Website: apple
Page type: payment
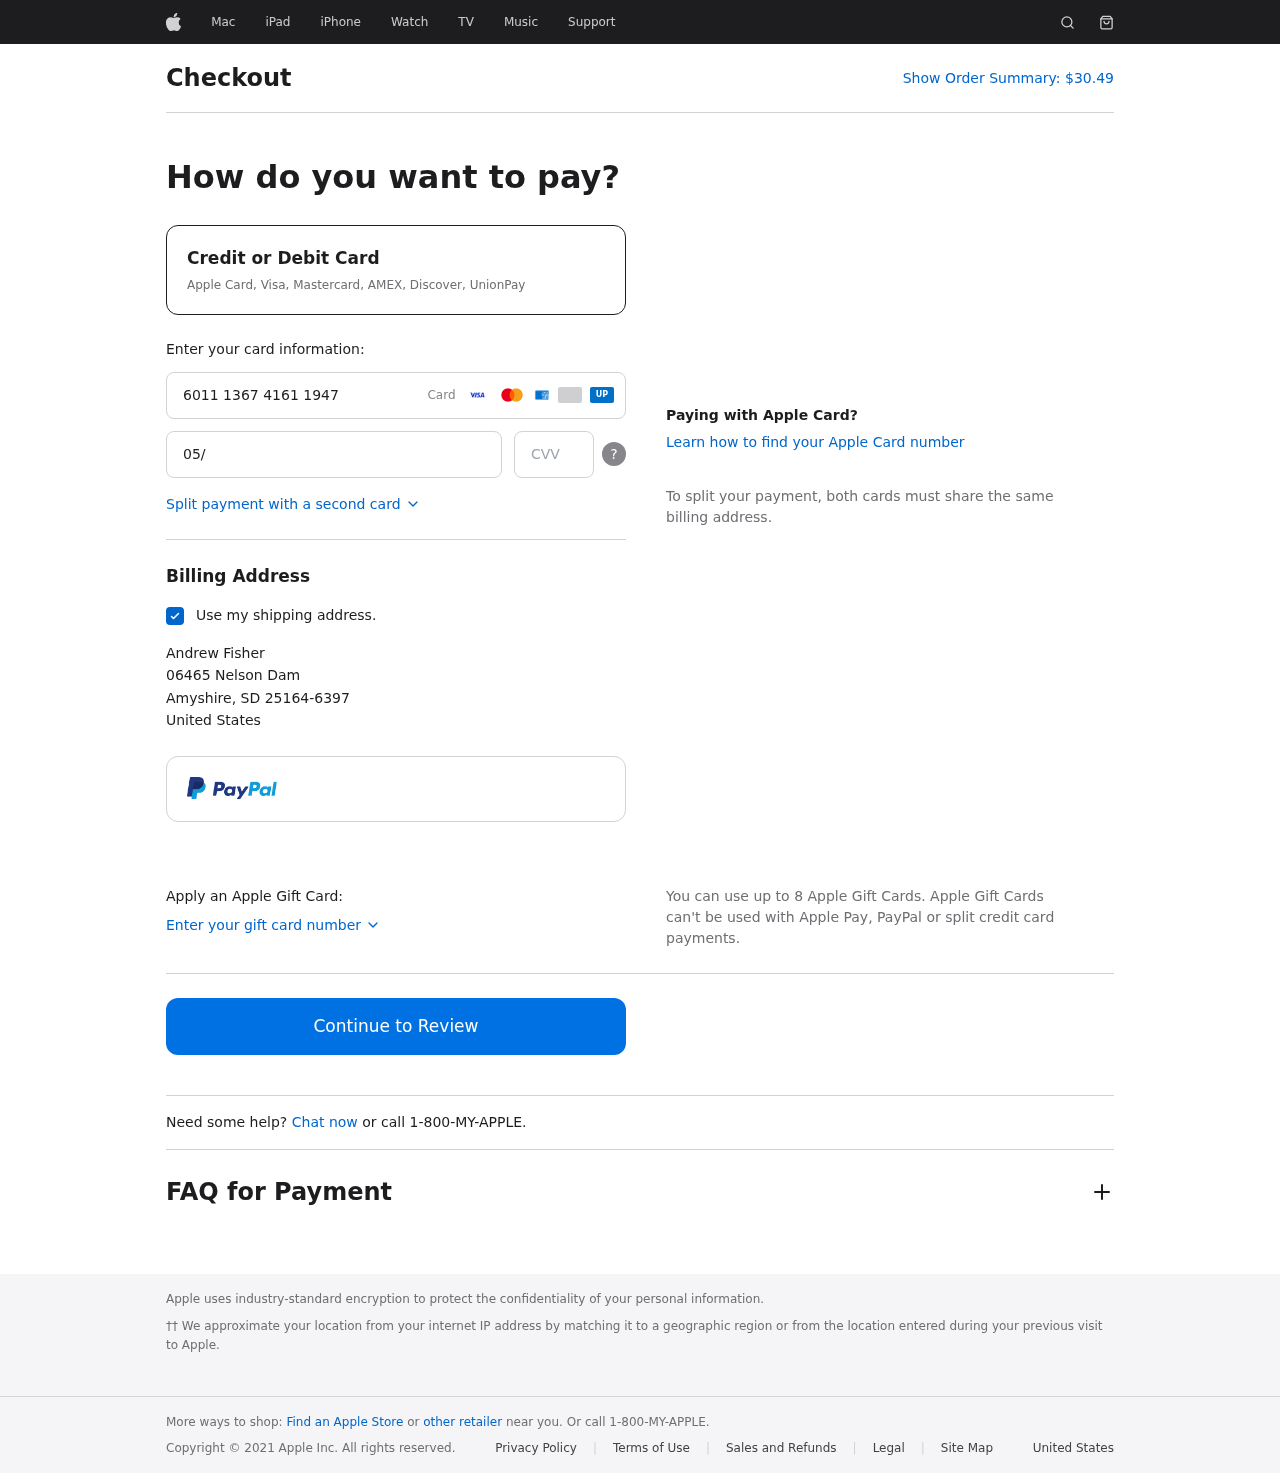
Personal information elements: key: PII_CARD_CVV
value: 946
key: PII_CARD_EXPIRY
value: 05/29
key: PII_CARD_NUMBER
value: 6011 1367 4161 1947
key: PII_CITY
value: Amyshire
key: PII_COUNTRY
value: United States
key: PII_FULLNAME
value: Andrew Fisher
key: PII_POSTCODE_FULL
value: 25164-6397
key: PII_STATE_ABBR
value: SD
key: PII_STREET
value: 06465 Nelson Dam
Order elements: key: ORDER_TOTAL
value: $30.49